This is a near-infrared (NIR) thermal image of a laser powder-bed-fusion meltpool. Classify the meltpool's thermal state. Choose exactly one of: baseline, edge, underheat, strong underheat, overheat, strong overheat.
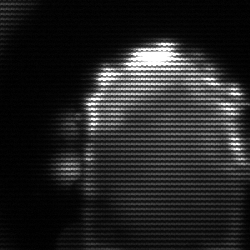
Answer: baseline